Question: I want to show the image aligned to the top in the relative layout and the shadow should be around the image and not around the layout. What is going wrong I can't understand.
'''
<RelativeLayout
android:layout_width="117dp"
android:layout_height="162dp">
<ImageView
android:layout_width="wrap_content"
android:layout_height="wrap_content"
android:layout_alignParentTop="true"
android:src="@drawable/rectangle"
android:background="@drawable/drop_shadow"/>
</RelativeLayout>
'''
This is how the image looks when preview in design mode. notice the white background that is coming because of drop shadow and it looks like eventhough the actual image is smaller but the imageview is taking relative layout parameters to drop shadow. Any help is appreciated.

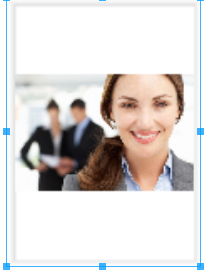
Answer: Looks like you just need add the adjustViewBounds property. That property defaults to false...
'''
<RelativeLayout
android:layout_width="117dp"
android:layout_height="162dp">
<ImageView
android:layout_width="wrap_content"
android:layout_height="wrap_content"
android:layout_alignParentTop="true"
android:adjustViewBounds="true" <-- ADD THIS
android:src="@drawable/rectangle"
android:background="@drawable/drop_shadow"/>
</RelativeLayout>
'''